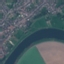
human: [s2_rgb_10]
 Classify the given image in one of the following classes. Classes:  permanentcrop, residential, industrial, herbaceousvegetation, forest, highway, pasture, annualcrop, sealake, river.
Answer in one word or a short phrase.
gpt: River